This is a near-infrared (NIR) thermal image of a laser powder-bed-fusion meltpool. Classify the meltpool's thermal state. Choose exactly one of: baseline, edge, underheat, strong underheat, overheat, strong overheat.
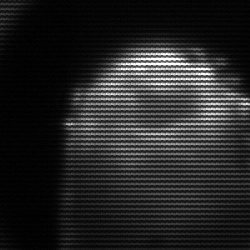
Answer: edge